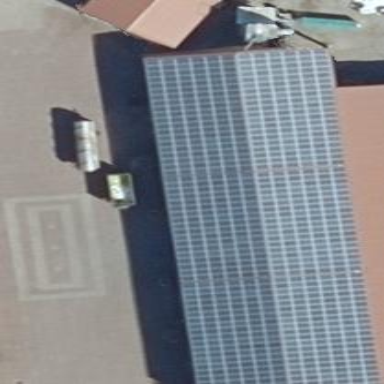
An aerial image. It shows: Building featuring small installation solar photovoltaic panel for electricity generation.